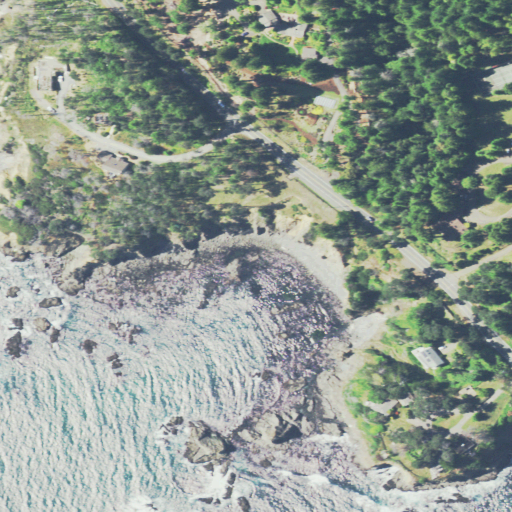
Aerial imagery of valley in California named Getchell Gulch containing open water, evergreen forest, open development, shrub, herbaceous wetlands, woody wetlands, low intensity development, grassland, and medium intensity development